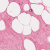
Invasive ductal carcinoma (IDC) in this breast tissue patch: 0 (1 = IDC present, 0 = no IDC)